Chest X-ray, PA view. Patient: 57 years old, sex F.
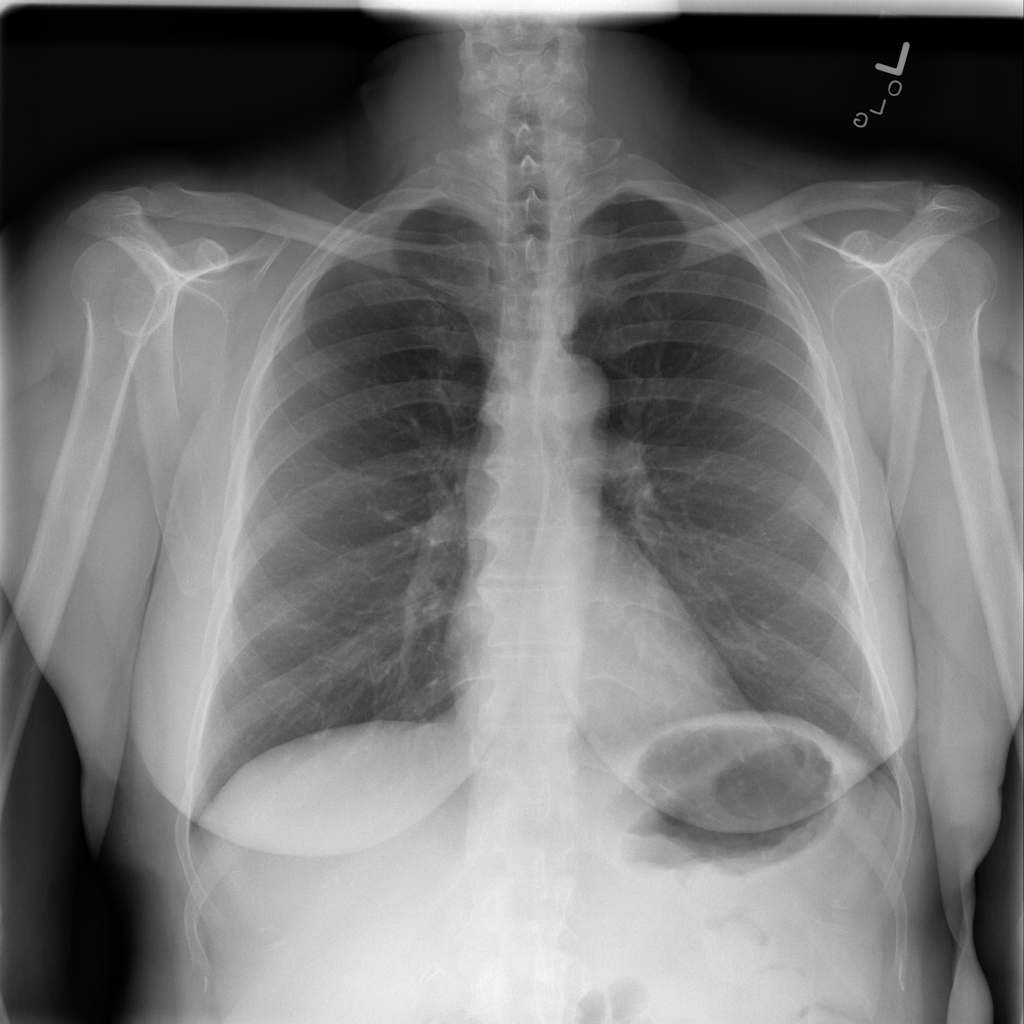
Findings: No Finding